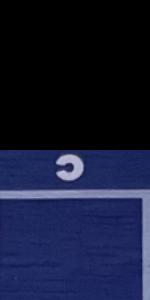
Label: Empty